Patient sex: M
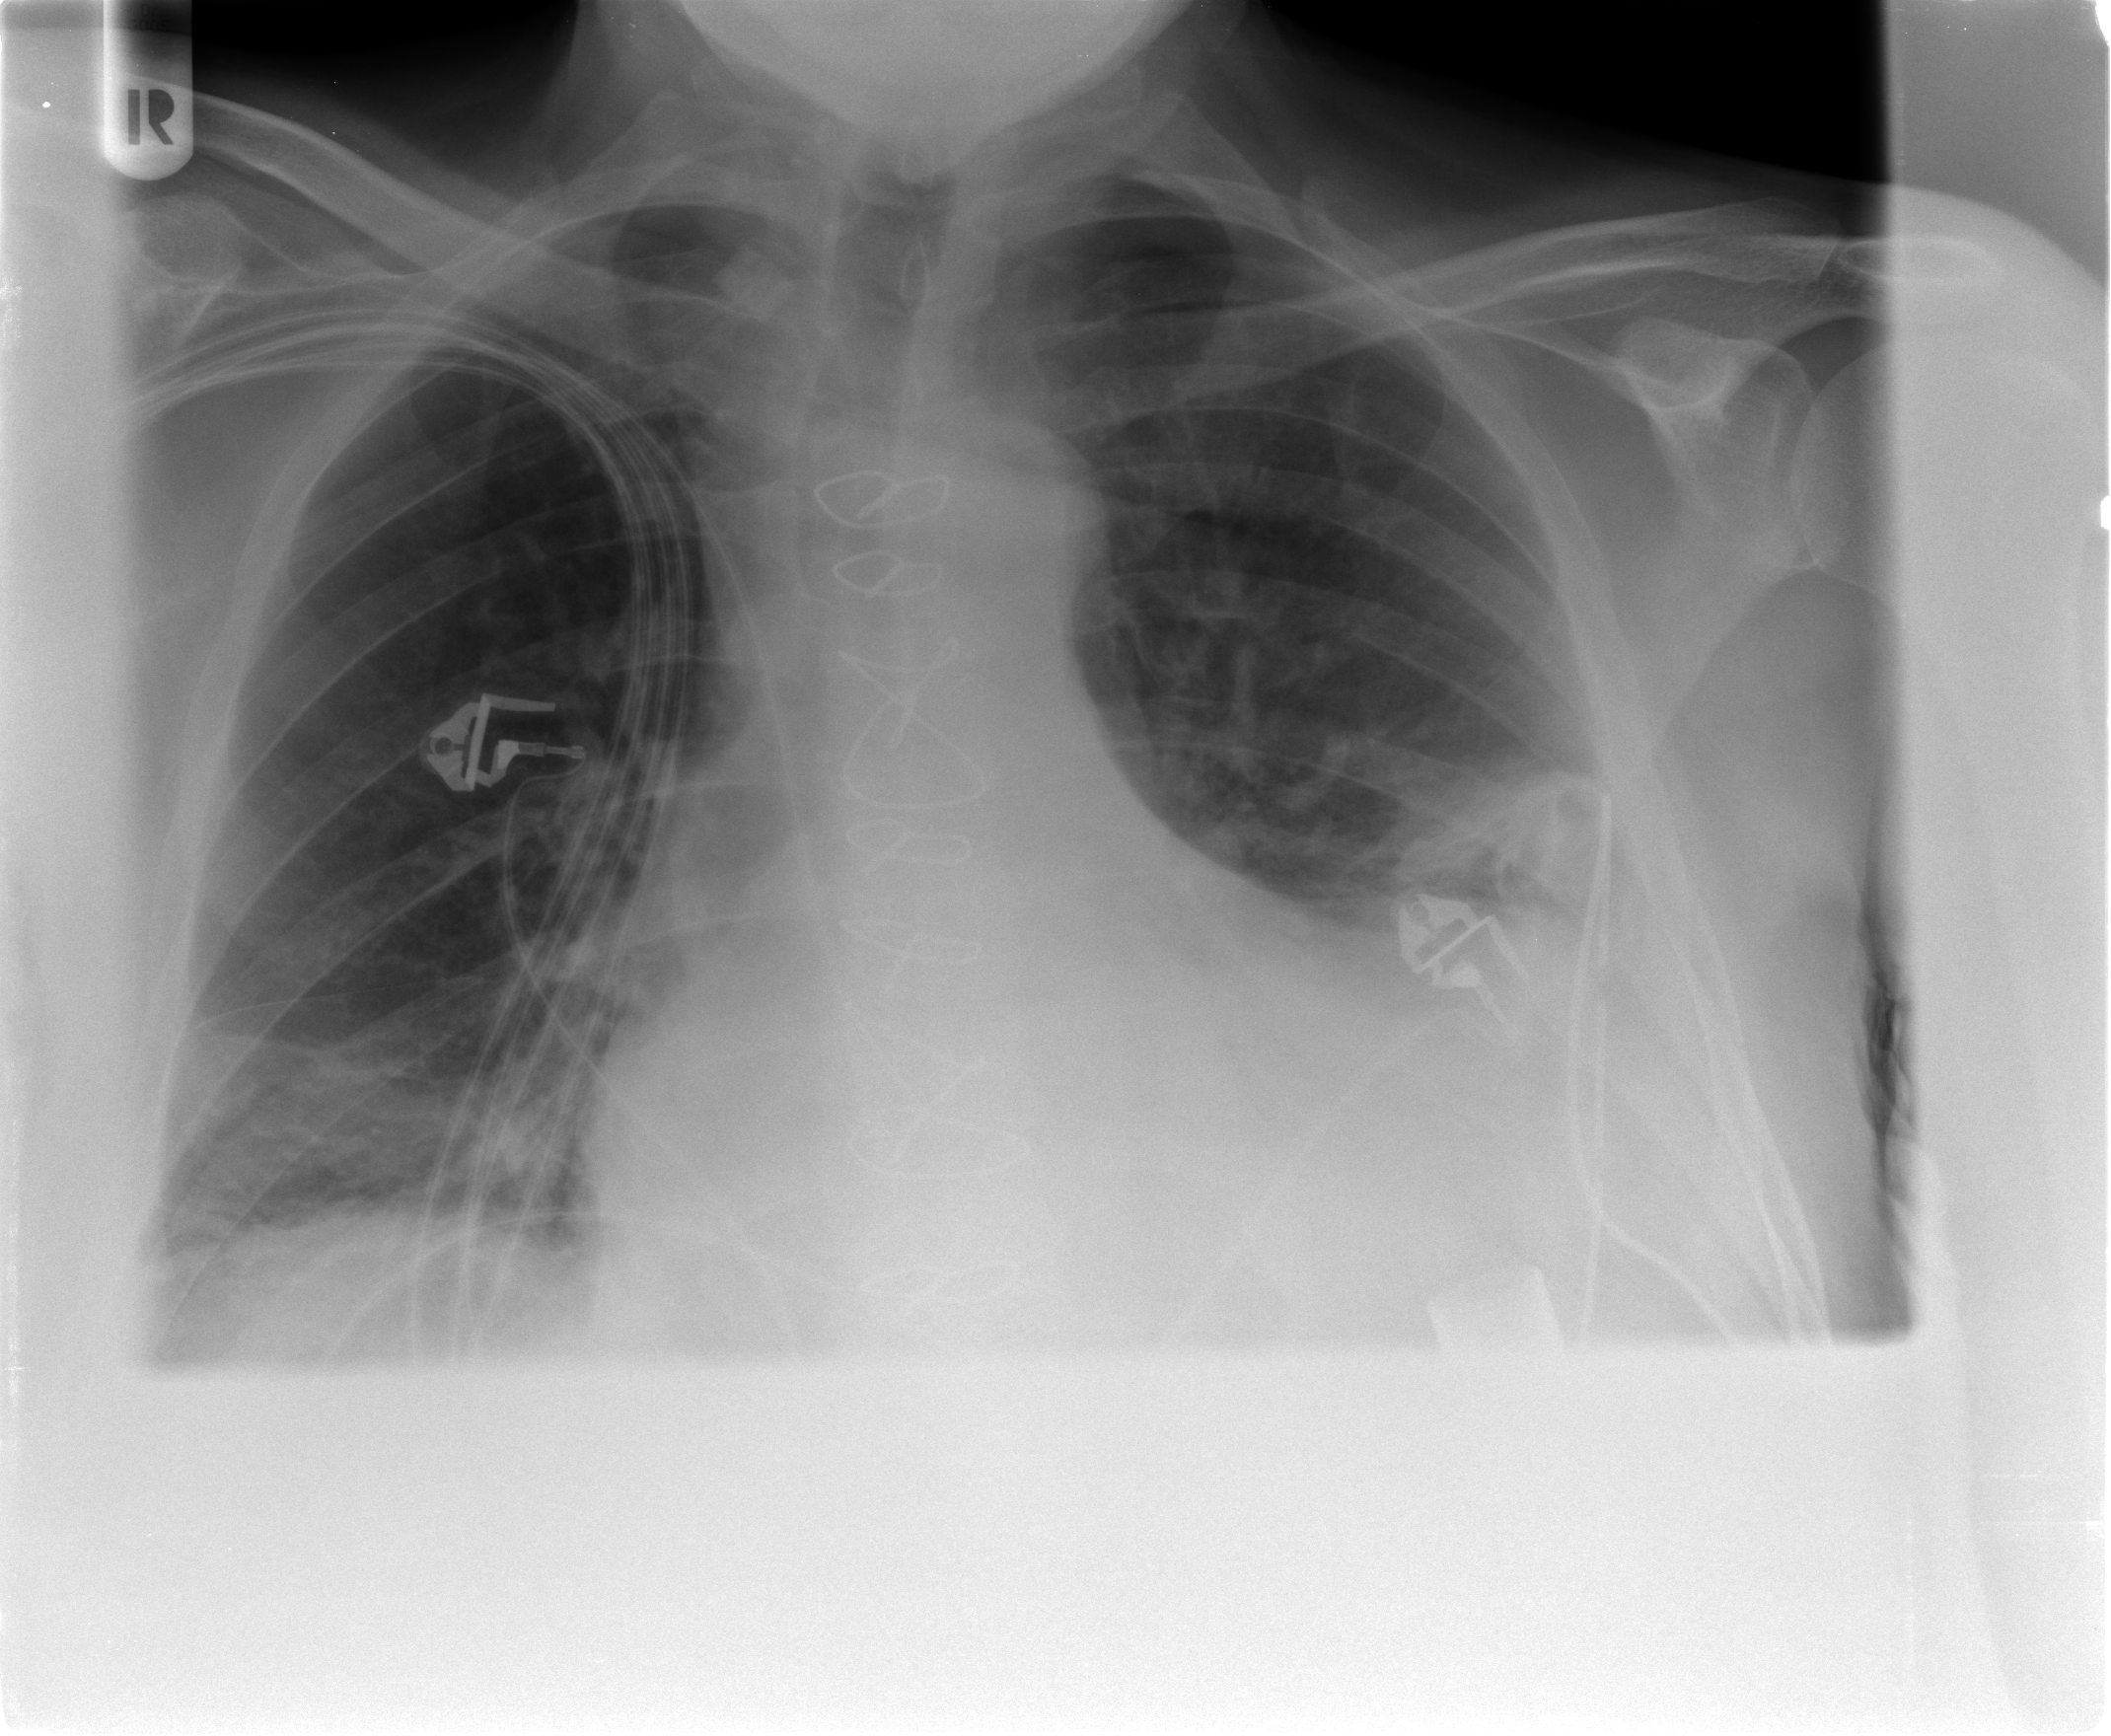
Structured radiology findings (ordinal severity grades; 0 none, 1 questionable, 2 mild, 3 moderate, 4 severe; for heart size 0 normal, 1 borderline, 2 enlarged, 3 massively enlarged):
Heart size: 3
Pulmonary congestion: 1
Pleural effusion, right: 1
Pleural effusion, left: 2
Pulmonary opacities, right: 0
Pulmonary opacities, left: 1
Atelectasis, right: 2
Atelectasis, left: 3